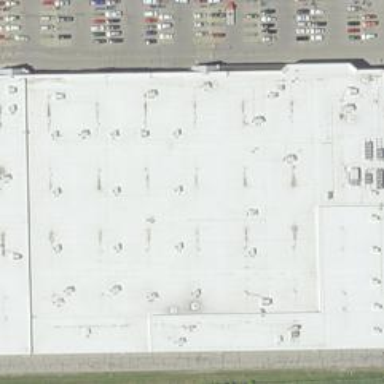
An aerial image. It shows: Supermarket building.